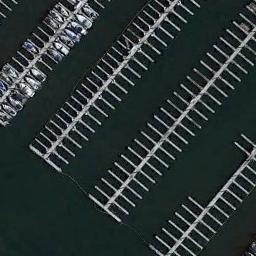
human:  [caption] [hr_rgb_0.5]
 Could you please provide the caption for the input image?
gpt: There are many ships in the harbor .

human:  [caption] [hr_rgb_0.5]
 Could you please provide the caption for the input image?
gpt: The harbor has some neatly docked boats and the color of the waters is dark green .

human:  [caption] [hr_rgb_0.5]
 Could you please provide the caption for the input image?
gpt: Only a few boats stopped in the upper left corner of the harbor .

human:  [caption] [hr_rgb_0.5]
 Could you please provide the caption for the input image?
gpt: There are many ships moored on the sea and many vacancies left in the harbor .

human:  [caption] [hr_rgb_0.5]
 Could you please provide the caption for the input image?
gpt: There are some ships docked at the harbor with many vacancies .